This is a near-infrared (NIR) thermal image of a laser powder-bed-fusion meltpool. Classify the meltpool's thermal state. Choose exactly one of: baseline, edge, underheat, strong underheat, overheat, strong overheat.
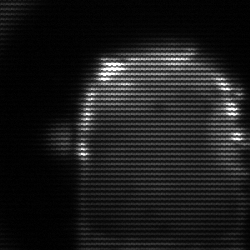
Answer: baseline